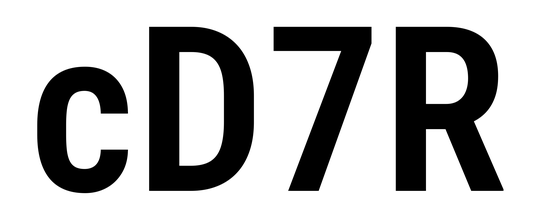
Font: Roboto_Condensed_SemiBold